Question: For each (Name, Age, City, E-mail) in the .
I need to have 'stack panel' (see in image below 'stack-panel' with sky blue color).
And add such list of 'stack panel' in to 'dock panel' (see image below 'dock-panel' with color).
How could it be implementing in WPF?
Does 'user control' can help me?
Then how could I add inside 'dockpanel' ?
Is there any other and ?
i needs to going with , so giving your answer by considering this point.....

Thanks......
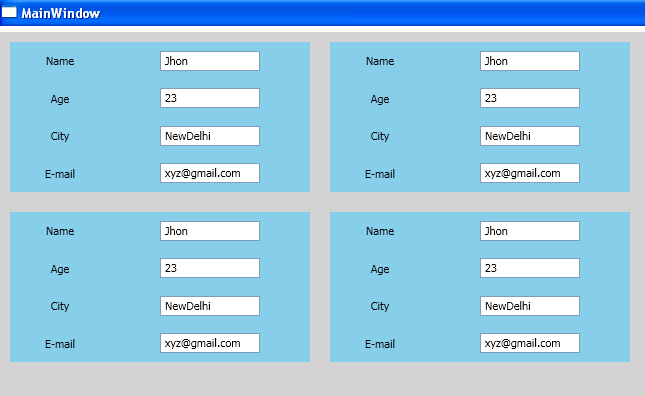
Answer: '''
<Window x:Class="WpfApplication7.Window1"
xmlns="http://schemas.microsoft.com/winfx/2006/xaml/presentation"
xmlns:x="http://schemas.microsoft.com/winfx/2006/xaml"
Title="Window1" Height="300" Width="300">
<ScrollViewer>
<ItemsControl ItemsSource="{Binding Persons}">
<ItemsControl.ItemsPanel>
<ItemsPanelTemplate>
<UniformGrid IsItemsHost="True"
Columns="2" />
</ItemsPanelTemplate>
</ItemsControl.ItemsPanel>
<ItemsControl.ItemTemplate>
<DataTemplate>
<Border BorderBrush="Black" Margin="2" BorderThickness="2"
Background="LightBlue">
<Grid>
<Grid.RowDefinitions>
<RowDefinition></RowDefinition>
<RowDefinition></RowDefinition>
<RowDefinition></RowDefinition>
<RowDefinition></RowDefinition>
</Grid.RowDefinitions>
<Grid.ColumnDefinitions>
<ColumnDefinition></ColumnDefinition>
<ColumnDefinition></ColumnDefinition>
</Grid.ColumnDefinitions>
<TextBlock Grid.Row="0" Text="Name" Margin="5"></TextBlock>
<TextBlock Grid.Row="1" Text="Age" Margin="5"></TextBlock>
<TextBlock Grid.Row="2" Text="City" Margin="5"></TextBlock>
<TextBlock Grid.Row="3" Text="Email" Margin="5"></TextBlock>
<TextBox Grid.Row="0" Grid.Column="1" Text="{Binding Name}" Margin="5"></TextBox>
<TextBox Grid.Row="1"
Grid.Column="1"
Text="{Binding Age}" Margin="5"></TextBox>
<TextBox Grid.Row="2"
Grid.Column="1"
Text="{Binding City}" Margin="5"></TextBox>
<TextBox Grid.Row="3"
Grid.Column="1"
Text="{Binding Email}" Margin="5"></TextBox>
</Grid>
</Border>
</DataTemplate>
</ItemsControl.ItemTemplate>
</ItemsControl>
'''
in the c# code
'''
public partial class Window1 : Window,INotifyPropertyChanged
{
public Window1()
{
Persons = new ObservableCollection<Person>();
InitializeComponent();
Persons.Add(new Person() { Name = "John 1", Age = 25, City = "New Delhi", Email = "abc@abc.com" });
Persons.Add(new Person() { Name = "John 2", Age = 25, City = "New Delhi", Email = "abc@abc.com" });
Persons.Add(new Person() { Name = "John 3", Age = 25, City = "New Delhi", Email = "abc@abc.com" });
Persons.Add(new Person() { Name = "John 4 ", Age = 25, City = "New Delhi", Email = "abc@abc.com" });
DataContext = this ;
}
private ObservableCollection<Person> persons;
public ObservableCollection<Person> Persons {
get
{
return persons;
}
set
{
persons = value;
NotifyPropertyChanged("Persons");
}
}
#region INotifyPropertyChanged Members
public event PropertyChangedEventHandler PropertyChanged;
private void NotifyPropertyChanged(String info)
{
if (PropertyChanged != null)
{
PropertyChanged(this, new PropertyChangedEventArgs(info));
}
}
#endregion
}
public class Person
{
public string Name { get; set; }
public string City { get; set; }
public int Age { get; set; }
public string Email { get; set; }
}
'''
Added Scrollviewer